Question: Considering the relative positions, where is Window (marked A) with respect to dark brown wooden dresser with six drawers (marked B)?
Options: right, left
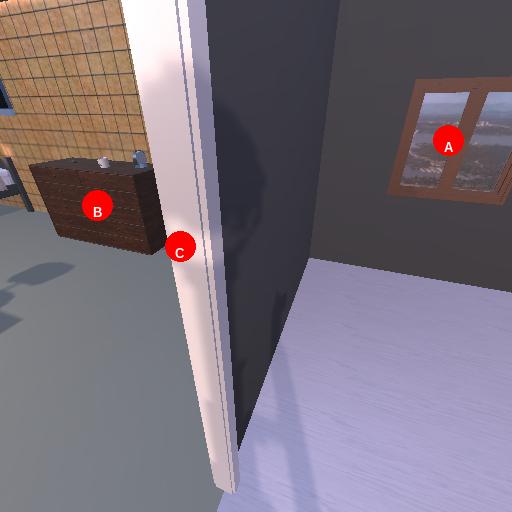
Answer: right